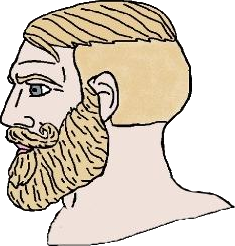
Label: 4_Yes_Chad